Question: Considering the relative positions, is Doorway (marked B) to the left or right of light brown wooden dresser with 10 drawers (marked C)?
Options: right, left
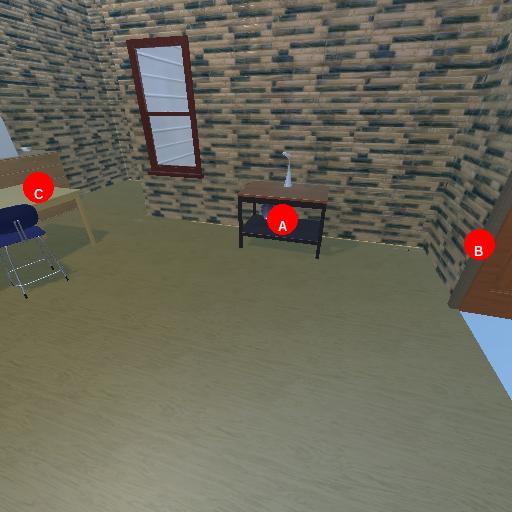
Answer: right